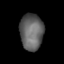
Tissue: lung
Cell type: Endothelial cells
Senescence score: 0.1884
Nuclear area (px): 831
Mean DAPI intensity: 98.205